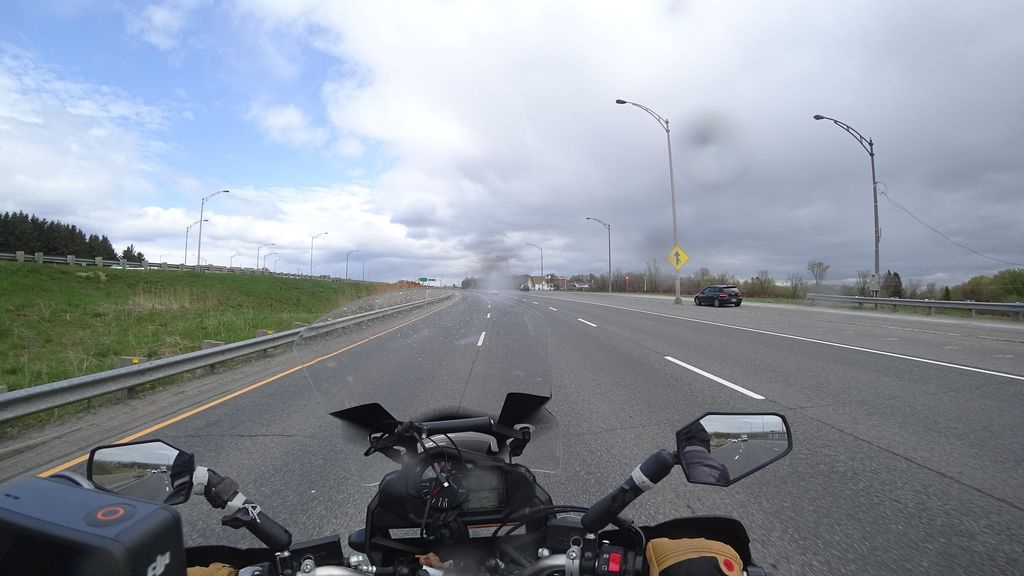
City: quebec_city